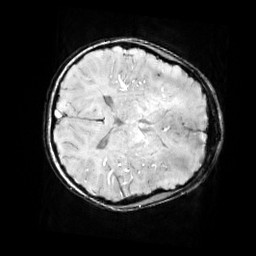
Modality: SWI
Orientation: axial
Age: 9
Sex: male
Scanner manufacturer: siemens
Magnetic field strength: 3 T
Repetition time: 0.027 s
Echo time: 0.02 s